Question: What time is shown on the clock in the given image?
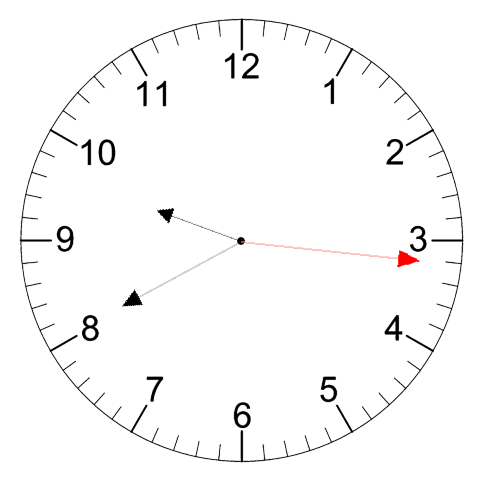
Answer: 09:40:16